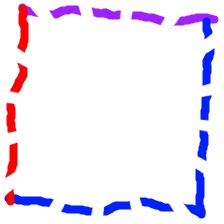
Shape: square